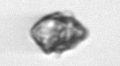
Label: Kryptoperidinium_triquetrum